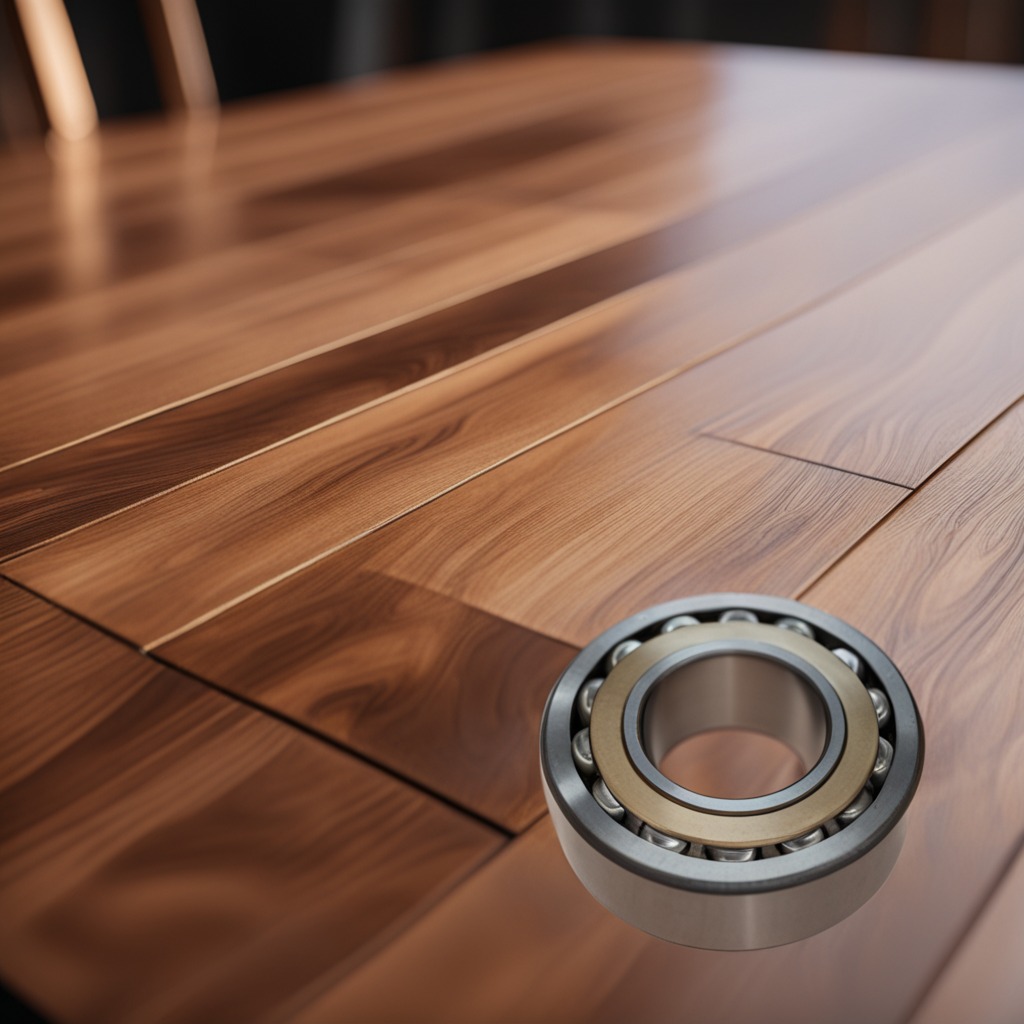
A metal ball bearing is lying on a wooden table in a carpentry studio.